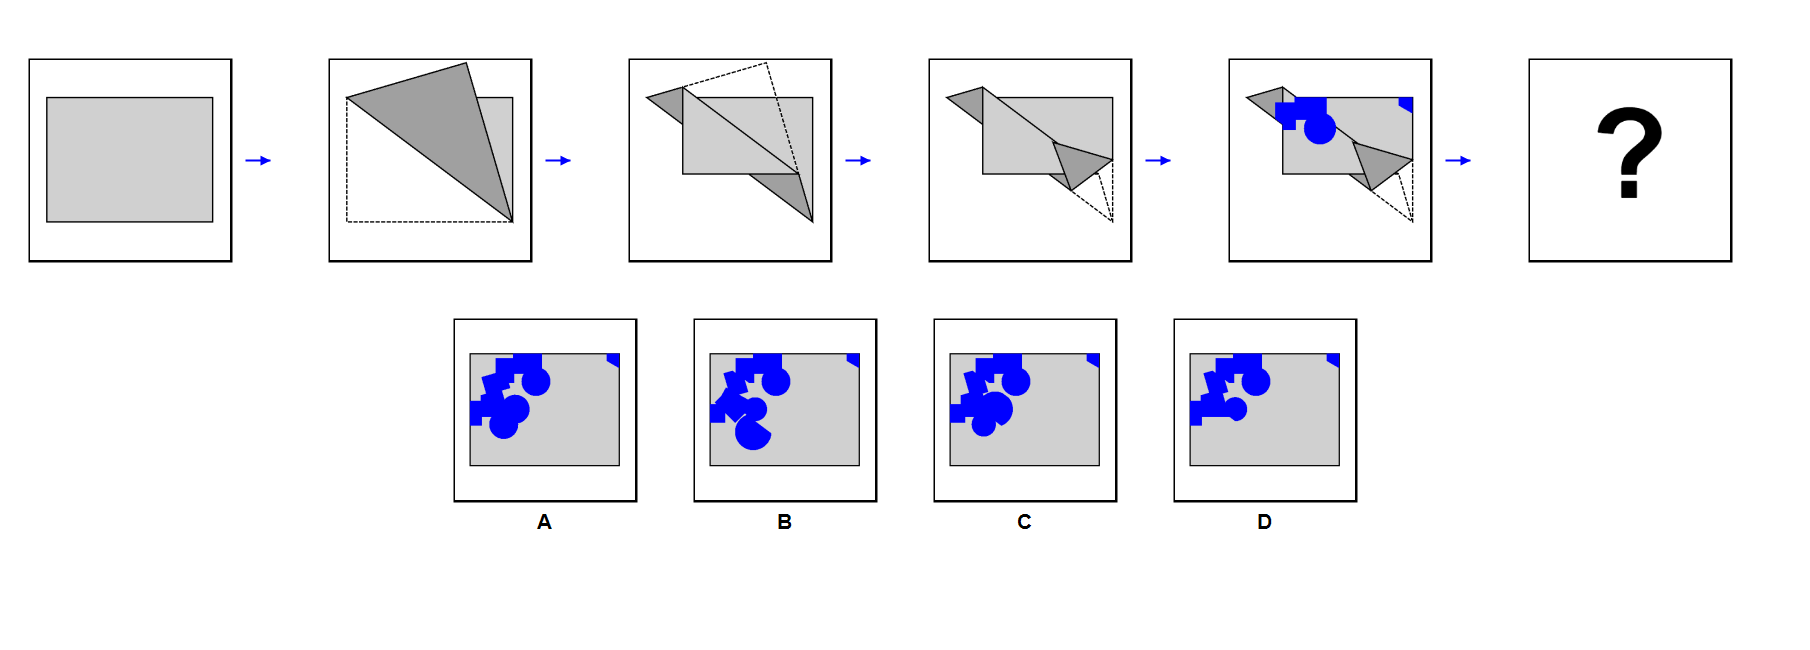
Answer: A